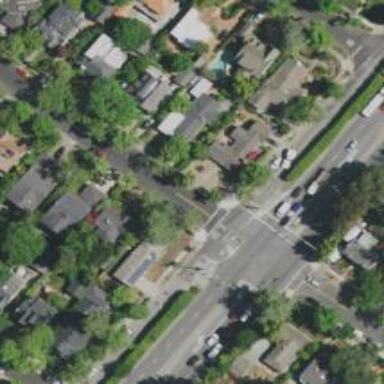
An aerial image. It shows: Residential road with asphalt surface and sidewalk on the left side.